Question: I have the full Visual Studio 2010 (not express) installed, with SQL Server that came with it as well:

I was trying to locate SQL Server Management Studio (<URL> but I can't seem to find it in my installation.
I could theoretically download the <URL>, how do I know whether it is compatible with my VS 2010?
Also, why download an Express Edition if I already have it in my original Visual Studio 2010 DVD?
So my questions are:
1. Is SSMS already installed but I don't see it? (if so, how do I locate it?)
2. If it's not installed, do I just need to run Setup again, then install it?
3. If it isn't really on the VS 2010 DVD (as many on SO suggest), which downloadable Express edition is most compatible with my VS 2010 (not express)?
(for the benefit of future MS SQL Server newcomers)
Thanks to the answers below I managed to successfully install what I needed and most importantly the tools picture.
So to answer my particular questions one by one:
1. No
2. No
3. SQL Server Management Studio 2008 Express
1. Once everything is installed, the next question is "What do I do next?". Fortunately, there is a great tutorial which to me is much clearer than the cumbersome (repetitious, cyclic links, non-linear, etc.) official Microsoft documentation.
2. Despite the greatness of the functionx.com tutorial, it doesn't provide enough details on how to initially connect to local. Once again, SO comes to the rescue and clarifies that 2 more conditions must be met: (a) SQL Server Browser service must be running. (b) Server name must not be "local" but rather <local-pc-name>\SQLEXPRESS.
3. To programmatically create a database in C#, use ADO.NET as well.
4. Why use schemas.
5. Don't even think about storing database files on a network share.
6. If you get "Invalid object name" in a SELECT statement for a table you just created, refresh the local cache.
7. When encountering System.Data.SqlClient.SqlException for the first time you use C# with an existing database using new SqlConnection(), remember that "Data Source=" cannot specify the computer name alone (as in the tutorial) but rather have \SQLEXPRESS appended to the computer name. Also, make sure TCP/IP Client Protocol is enabled.
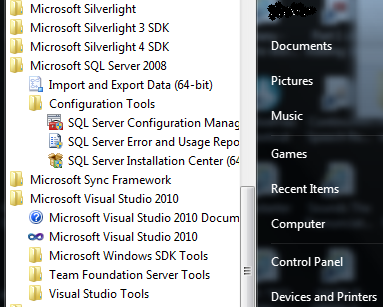
Answer: SSMS is for running queries and performing database administration tasks, etc. Configuration manager is a configuration tool for SQL Server, where you can configure (Start/Stop/user credentials, etc.) the services used by SQL Server.
However, installing Visual Studio does not mean you get the full version of SQL Server, but you get the Express edition, which does not include SSMS.
Maybe <URL> will help.